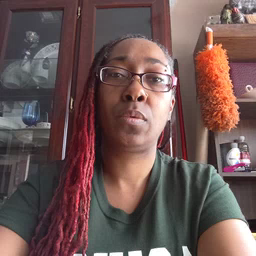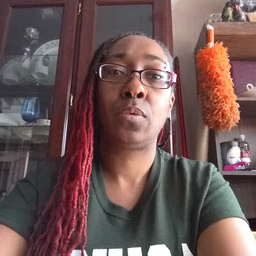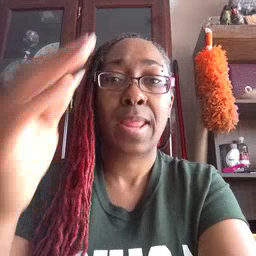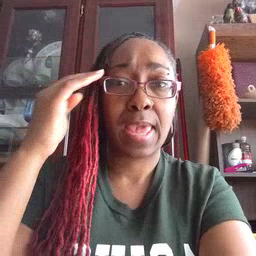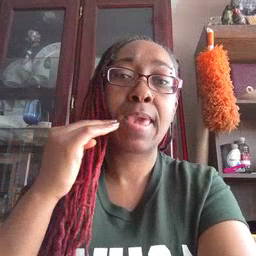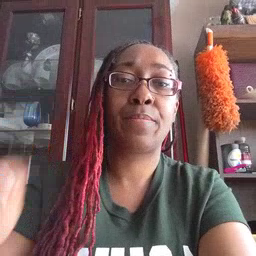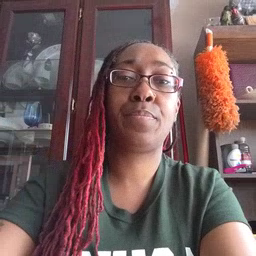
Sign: head